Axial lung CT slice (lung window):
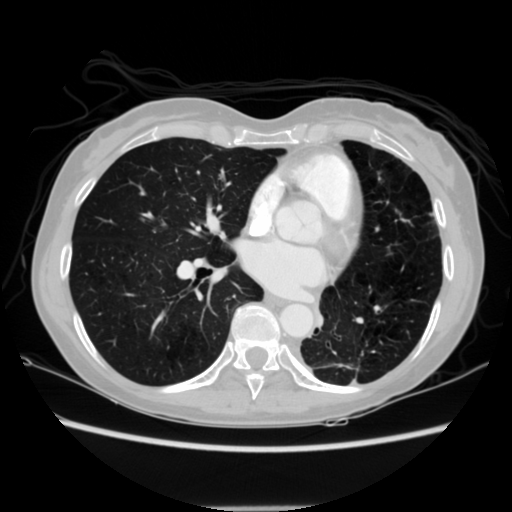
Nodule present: no